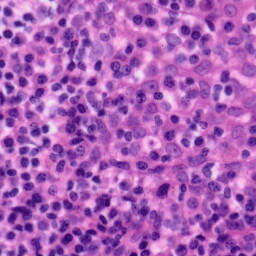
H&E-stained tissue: Tonsil